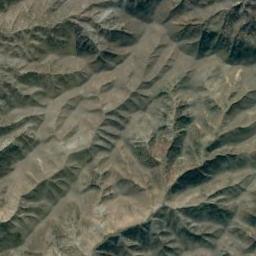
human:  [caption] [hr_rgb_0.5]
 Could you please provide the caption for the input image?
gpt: The folded mountain consists of a number of ridges and valleys and its rocks are brown .

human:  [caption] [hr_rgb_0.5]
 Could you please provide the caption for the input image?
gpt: The mountains are winding and undulating .

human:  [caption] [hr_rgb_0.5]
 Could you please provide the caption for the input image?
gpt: The mountain is full of brown soil with some green plants .

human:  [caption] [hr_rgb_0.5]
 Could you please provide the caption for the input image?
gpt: You can see the veins of the mountain clearly .

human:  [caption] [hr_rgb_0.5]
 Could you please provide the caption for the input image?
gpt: There are some ravines on the brown mountain .